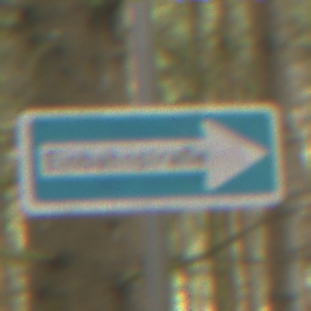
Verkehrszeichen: EinbahnstrasseRechtsweisend
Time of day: MorningAfternoon
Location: Outdoor (Nature)
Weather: Overcast
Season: Winter
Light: Natural